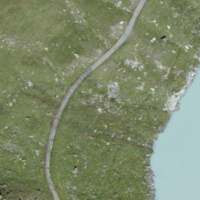
EUNIS habitat code: 26
Species observed at this site:
Aquila chrysaetos
Anthyllis vulneraria